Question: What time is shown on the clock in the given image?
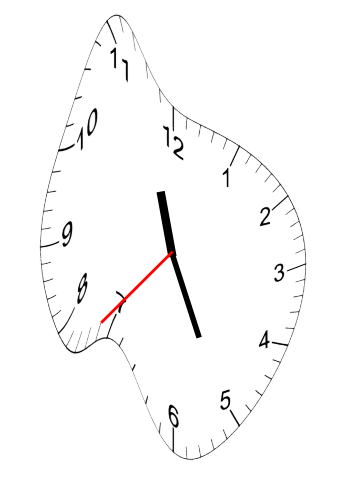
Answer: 11:25:37